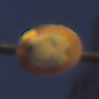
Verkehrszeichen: TatsaechlicheBreite2
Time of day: Night
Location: Outdoor (Urban)
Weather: PartlyCloudy
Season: NotSpecified
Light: Artificial